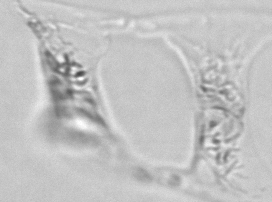
Label: Eucampia